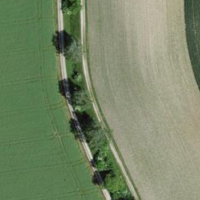
EUNIS habitat code: 52
Species observed at this site:
Maniola jurtina